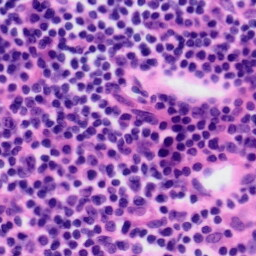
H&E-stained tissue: Tonsil